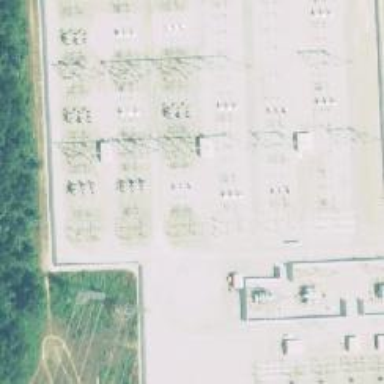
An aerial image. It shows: Switch for power supply.